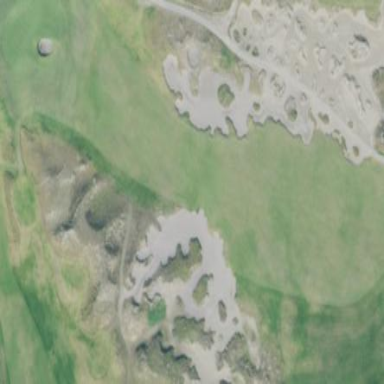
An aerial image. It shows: Sandy area is golf bunker.